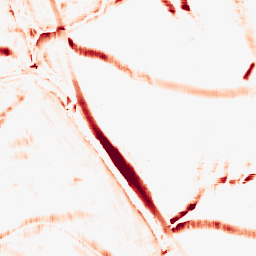
Category: morphological
Decomposition family: morphological_square
Decomposition parameters: operation: opening
size: 15
Upsampling method: sinc_blackman
Upsampling parameters: scale: 2
kernel_size: 16
Upsampling scale: 2